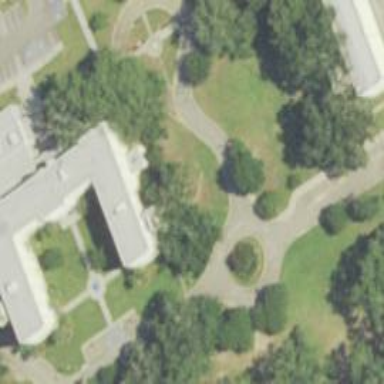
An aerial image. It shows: Memorial site with historic significance.